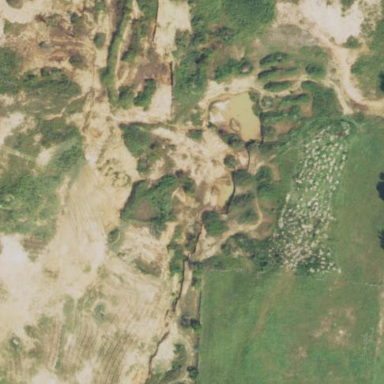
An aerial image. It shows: Quarry area.